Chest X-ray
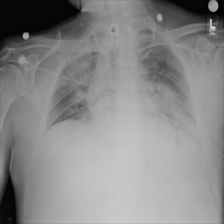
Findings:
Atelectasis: negative
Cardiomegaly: negative
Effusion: negative
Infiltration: positive
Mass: negative
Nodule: negative
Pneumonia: negative
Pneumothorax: negative
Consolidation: negative
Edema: negative
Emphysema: negative
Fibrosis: negative
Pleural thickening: negative
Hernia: negative